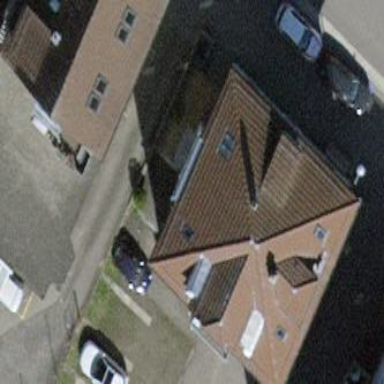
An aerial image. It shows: Apartments building with hipped roof shape.